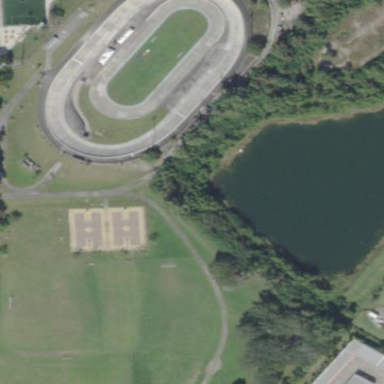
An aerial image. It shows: Cycling track within leisure land area.